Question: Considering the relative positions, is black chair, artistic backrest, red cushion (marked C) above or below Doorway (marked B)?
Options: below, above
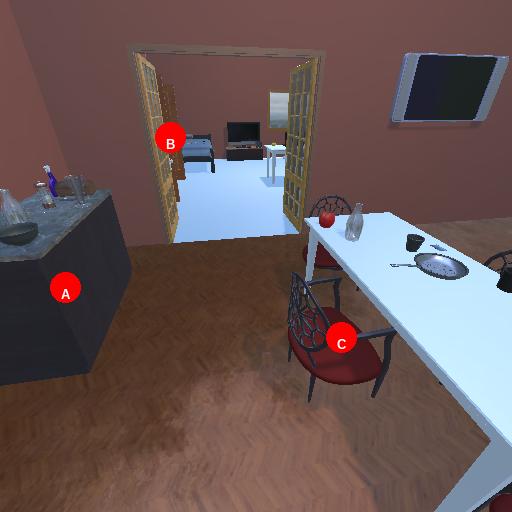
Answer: below